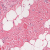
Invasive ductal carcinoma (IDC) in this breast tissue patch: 1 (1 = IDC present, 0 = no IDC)